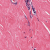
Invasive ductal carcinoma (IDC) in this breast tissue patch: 0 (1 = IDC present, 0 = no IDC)